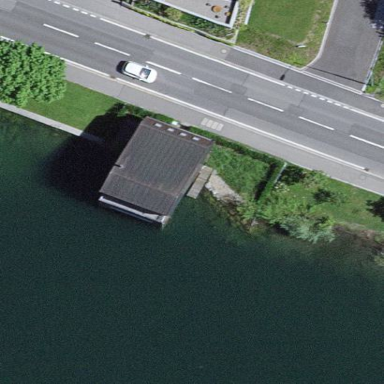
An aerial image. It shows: Boathouse.